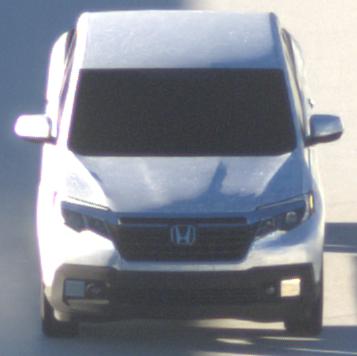
Make: Honda
Model: Ridgeline
Detailed model: Gen. 2
Model produced from: 2016
Model produced until: 2020
Doors: 4
Color: white
Road condition: dry road
Daytime: sunrise or sunset
Contrast: high contrast